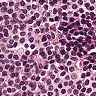
Metastatic tissue present: no